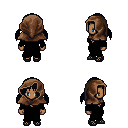
a pixel art fantasy rpg character, female body template, human, dark skin, black robe, red pants, raven twin-tailed hairstyle, cloth hood, ghillies, four views (front, back, left, right), 2x2 character sprite sheet, small pixel art, hard edges, no anti-aliasing